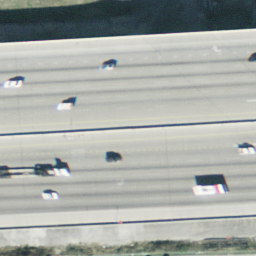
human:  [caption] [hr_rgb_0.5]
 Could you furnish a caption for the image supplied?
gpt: There are two straight freeways with some plants beside them .

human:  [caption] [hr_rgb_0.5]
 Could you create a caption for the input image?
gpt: There are two straight freeways with some cars on them .

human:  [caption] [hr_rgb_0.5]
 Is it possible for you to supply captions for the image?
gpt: Two straight freeways closed together with some plants beside them .

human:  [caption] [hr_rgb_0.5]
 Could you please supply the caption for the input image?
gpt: Two straight freeways with some plants beside them and some cars on the roads .

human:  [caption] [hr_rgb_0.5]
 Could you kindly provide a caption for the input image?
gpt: Two straight freeways closed together with some cars on them .